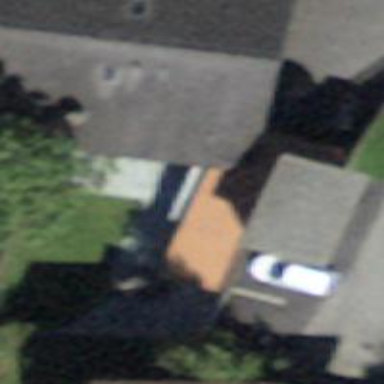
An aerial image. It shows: Garage.